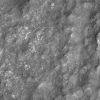
Atmospheric dust classification: not_dusty